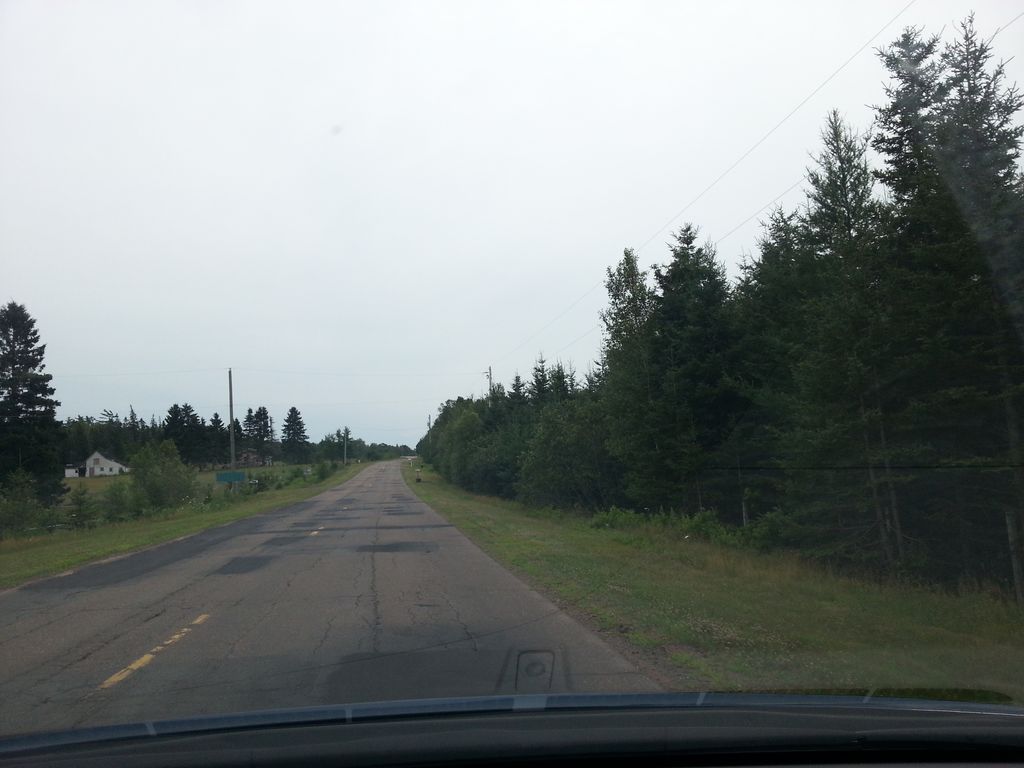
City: charlottetown